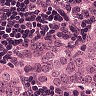
Metastatic tissue present: yes